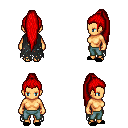
a pixel art fantasy rpg character, female body template, human, tanned skin, black tattered cape, teal pants, red extra-long topknot hairstyle, black slippers, four views (front, back, left, right), 2x2 character sprite sheet, small pixel art, hard edges, no anti-aliasing